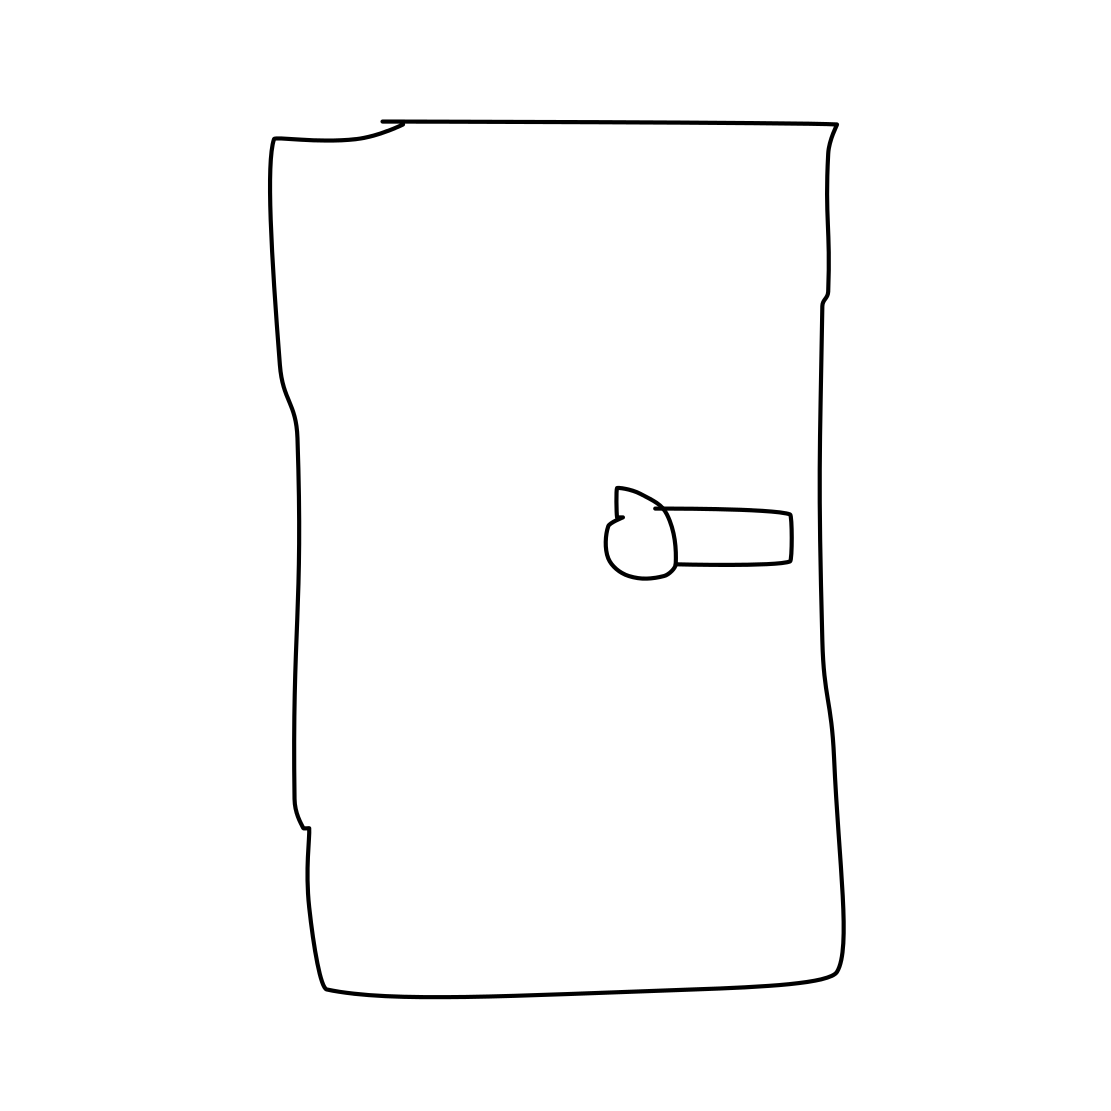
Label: door handle